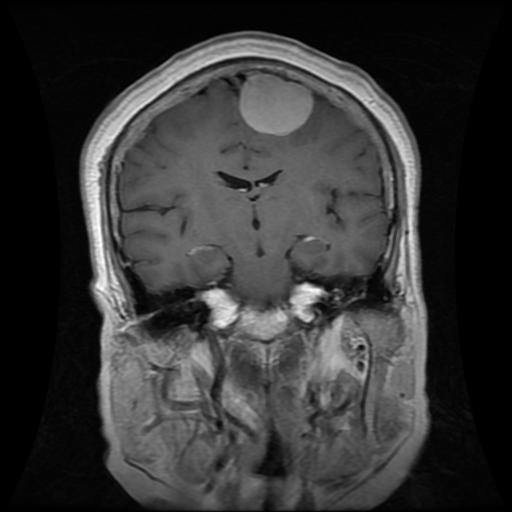
Label: meningioma